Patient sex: M
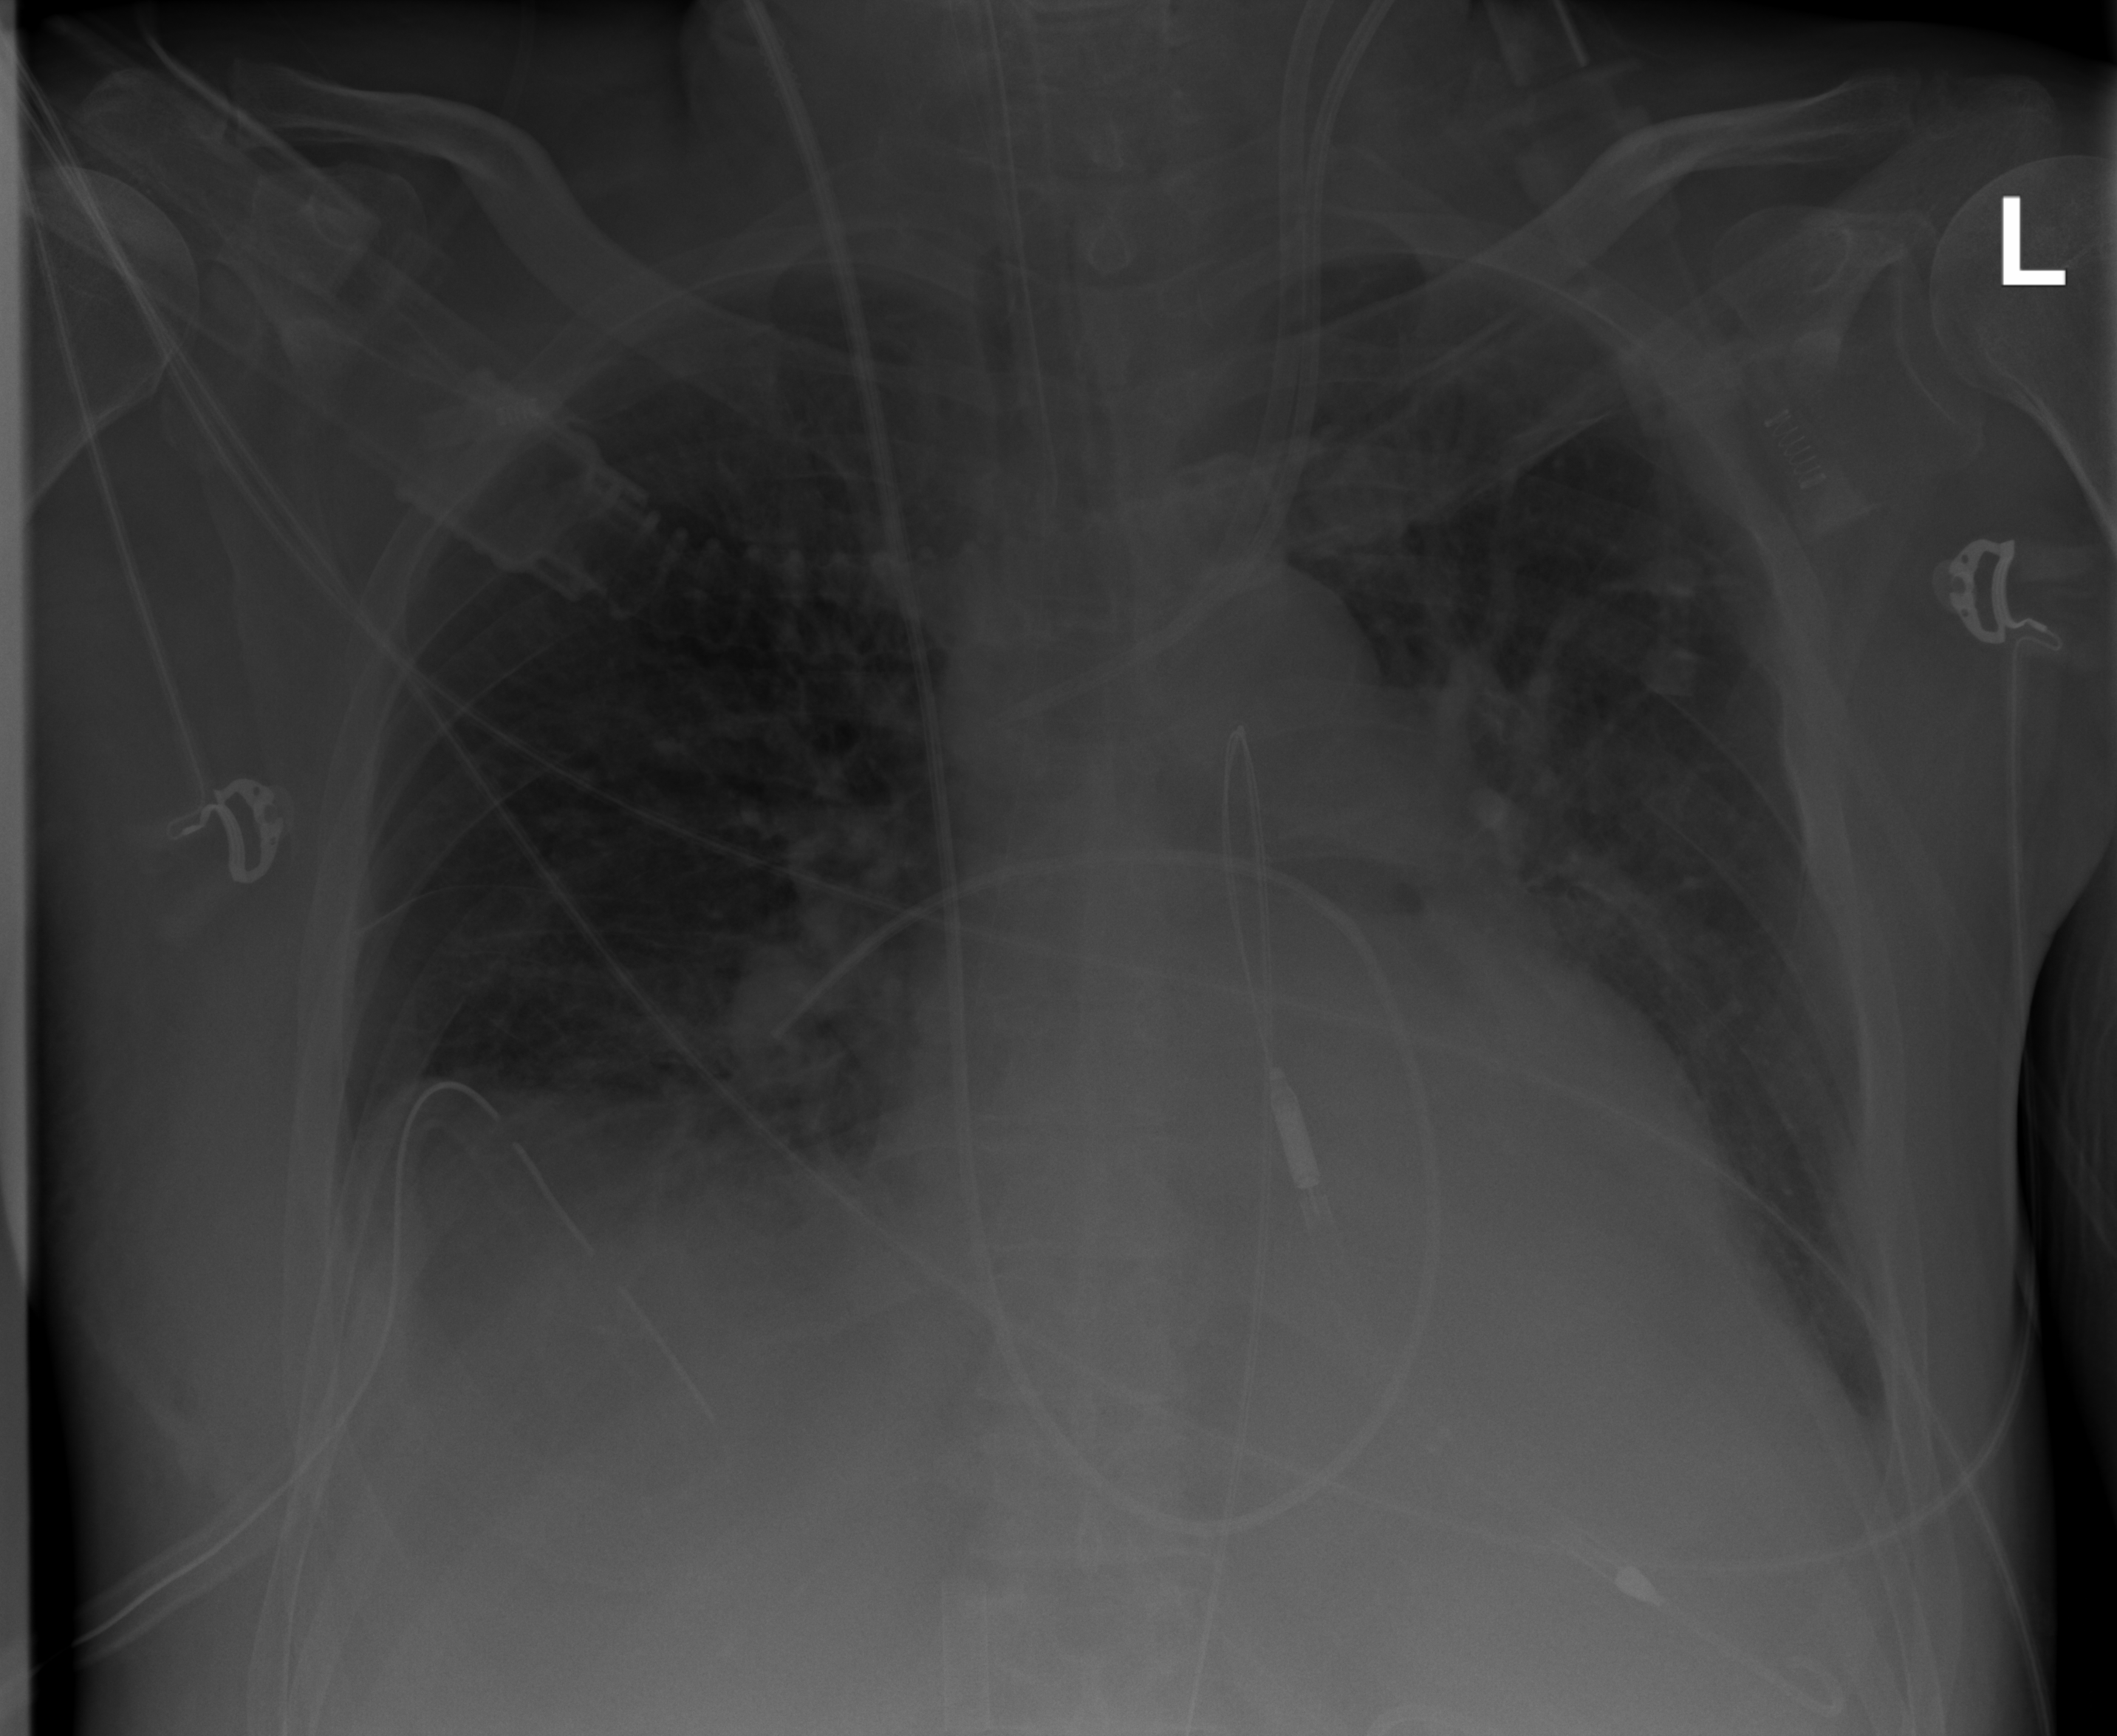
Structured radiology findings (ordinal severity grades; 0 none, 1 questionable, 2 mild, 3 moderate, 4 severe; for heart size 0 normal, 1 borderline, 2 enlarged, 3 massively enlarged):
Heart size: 2
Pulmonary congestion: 2
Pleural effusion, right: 2
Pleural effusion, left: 2
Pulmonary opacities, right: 2
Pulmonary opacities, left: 0
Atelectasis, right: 2
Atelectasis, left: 2